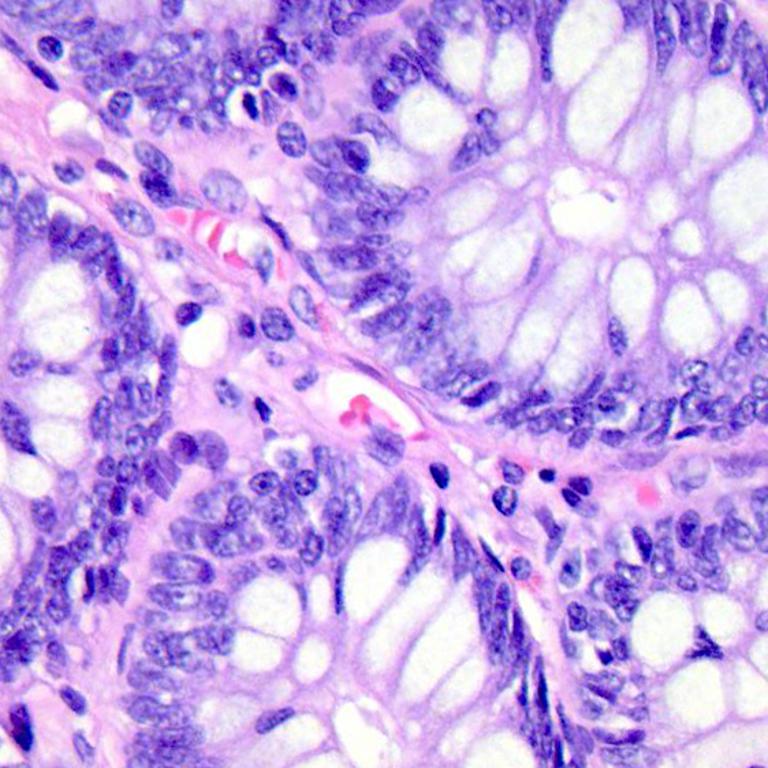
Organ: colon
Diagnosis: benign